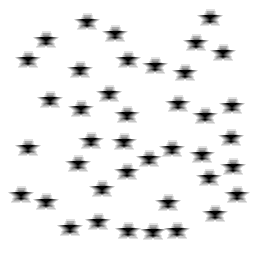
Squares: 0
Triangles: 0
Stars: 40
Total shapes: 40